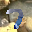
Label: 7